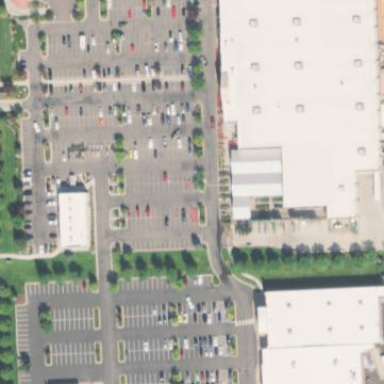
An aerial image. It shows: Retail area.